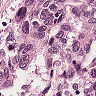
Metastatic tissue present: yes